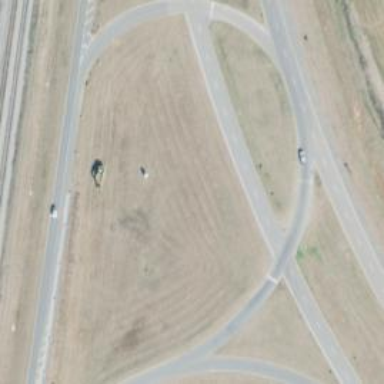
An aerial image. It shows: Primary highway with asphalt surface that features roundabout flare at junction.